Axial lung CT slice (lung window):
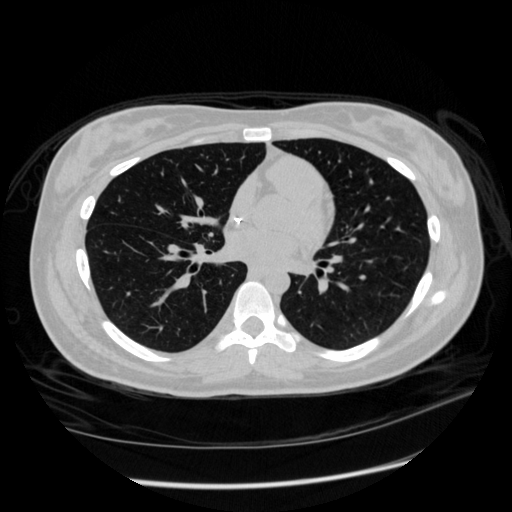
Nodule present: no